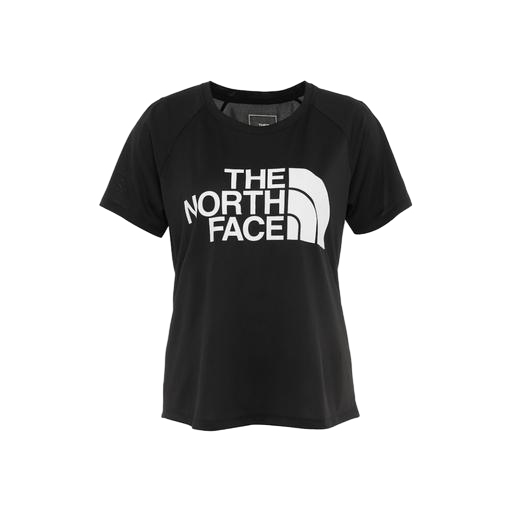
black short sleeve half dome tee, short sleeve half dome tee, women's cool tee, white background